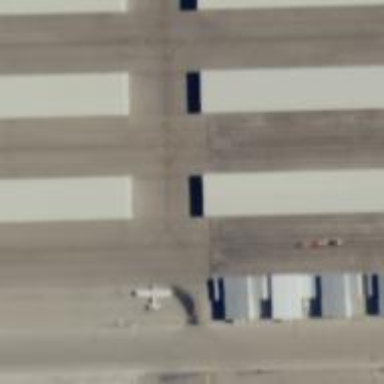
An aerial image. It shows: View of taxiway at the airport.